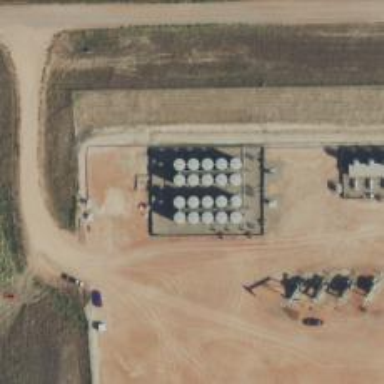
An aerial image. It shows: Storage tank that is man-made.